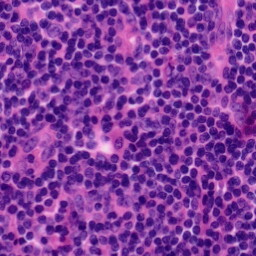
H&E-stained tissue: Tonsil